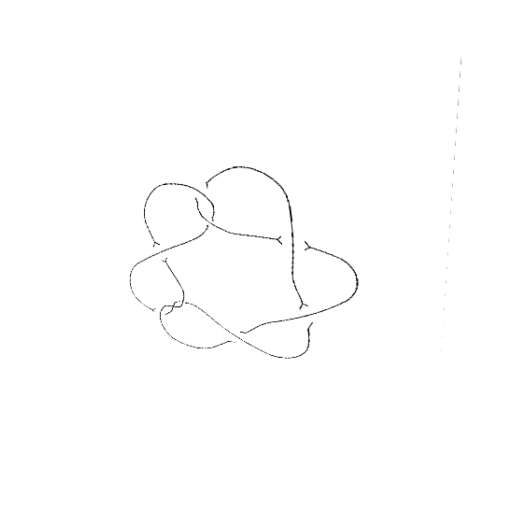
Crossing number: 9